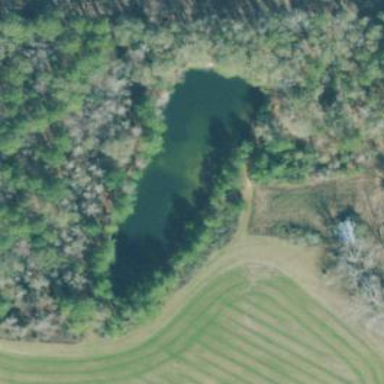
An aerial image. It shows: Reservoir of natural water.